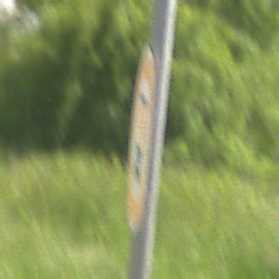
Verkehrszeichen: VerbotKennzeichnungspflichtigeKraftfahrzeugeGefaehrlicheGueter
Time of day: Midday
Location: Outdoor (RoadRail)
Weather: PartlyCloudy
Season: NotSpecified
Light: Natural